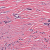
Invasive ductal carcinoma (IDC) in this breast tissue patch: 1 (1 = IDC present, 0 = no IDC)